Question: Here's a part of my .php file:
'''
<html xmlns:fb="http://www.facebook.com/2008/fbml" xmlns="http://www.w3.org/1999/xhtml">
<head>
<meta content="IE=8" http-equiv="X-UA-Compatible">
<meta content="en-us" http-equiv="Content-Language">
<meta content="TEST" http-equiv="description">
<meta content="checkin, check-in, checkins, check-ins, checking-in, recommendations, popular, social, television, tv, show, shows, movie, movies, book, books, music, celebrity, game, games, video game, video games" http-equiv="keywords">
<title> Recommend Me: Find Me a Movie</title>
<link href="/css/reset.css" media="screen,projection" type="text/css" rel="stylesheet"/>
<link href="/css/home.css" media="screen,projection" type="text/css" rel="stylesheet"/>
<link href="/css/dialog.css" media="screen,projection" type="text/css" rel="stylesheet"/>
<link href="/css/modals.css" media="screen,projection" type="text/css" rel="stylesheet"/>
<script type="text/javascript">var _sf_startpt=(new Date()).getTime()</script>
</head>
<body>
'''
The file structure is here:

Why can't I get the page formatted as the css?
Removing those links to the css made no difference at all!
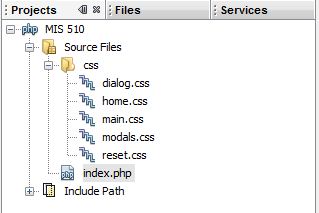
Answer: Try removing the leading slash. The leading slash indicates that the path starts at the website's root, which might not be the "Source Files" directory.
In other words, use 'css/reset.css' instead of '/css/reset.css'.